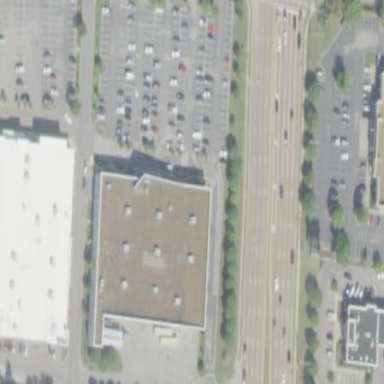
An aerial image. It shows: Building.